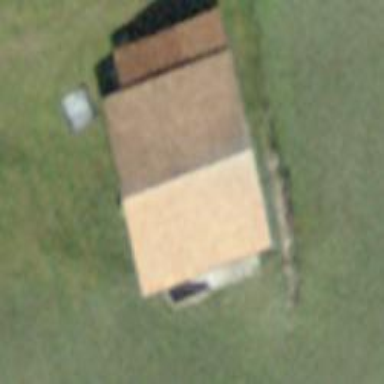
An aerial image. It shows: Barn.